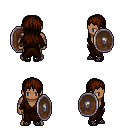
a pixel art fantasy rpg character, male body template, human, dark skin, brown robe, metal pants, brown unkempt hairstyle, bracelets, ghillies, shield, four views (front, back, left, right), 2x2 character sprite sheet, small pixel art, hard edges, no anti-aliasing